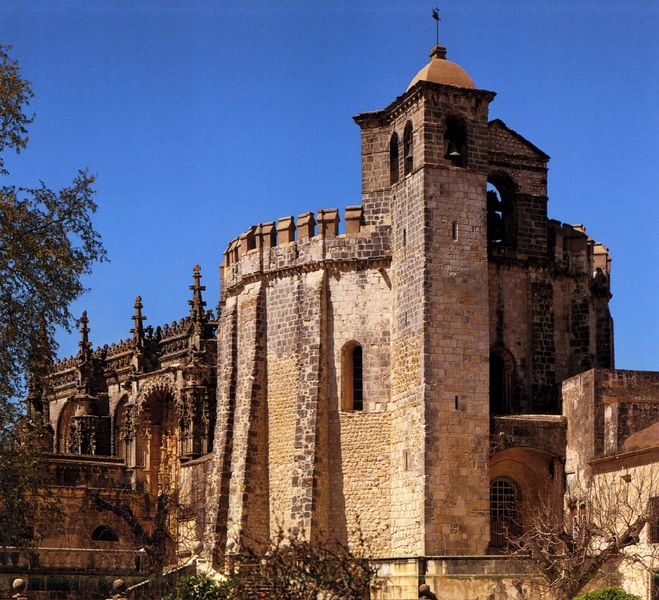
Titel: Christusritterkloster, auch Templerritterburg, Convento da Ordem de Cristo, in Tomar
Standort: Tomar, Convento da Ordem de Cristo (EU - P - Ribatejo)
Schlagwörter: baum, blau, himmel, bäume, äste, fenster, beige, stein, kirche, turm, garten, mauer, rundbogen, kuppel, zinnen, foto, fotografie, glockenturm, dom, mauerwerk, glocke, gotisch, chor, basilika, blättr, rundbogenfenster, gemauert, fialen, kalkstein, rundturm, burgfried